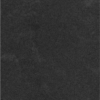
Label: dusty